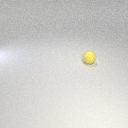
small yellow rubber sphere